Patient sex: M
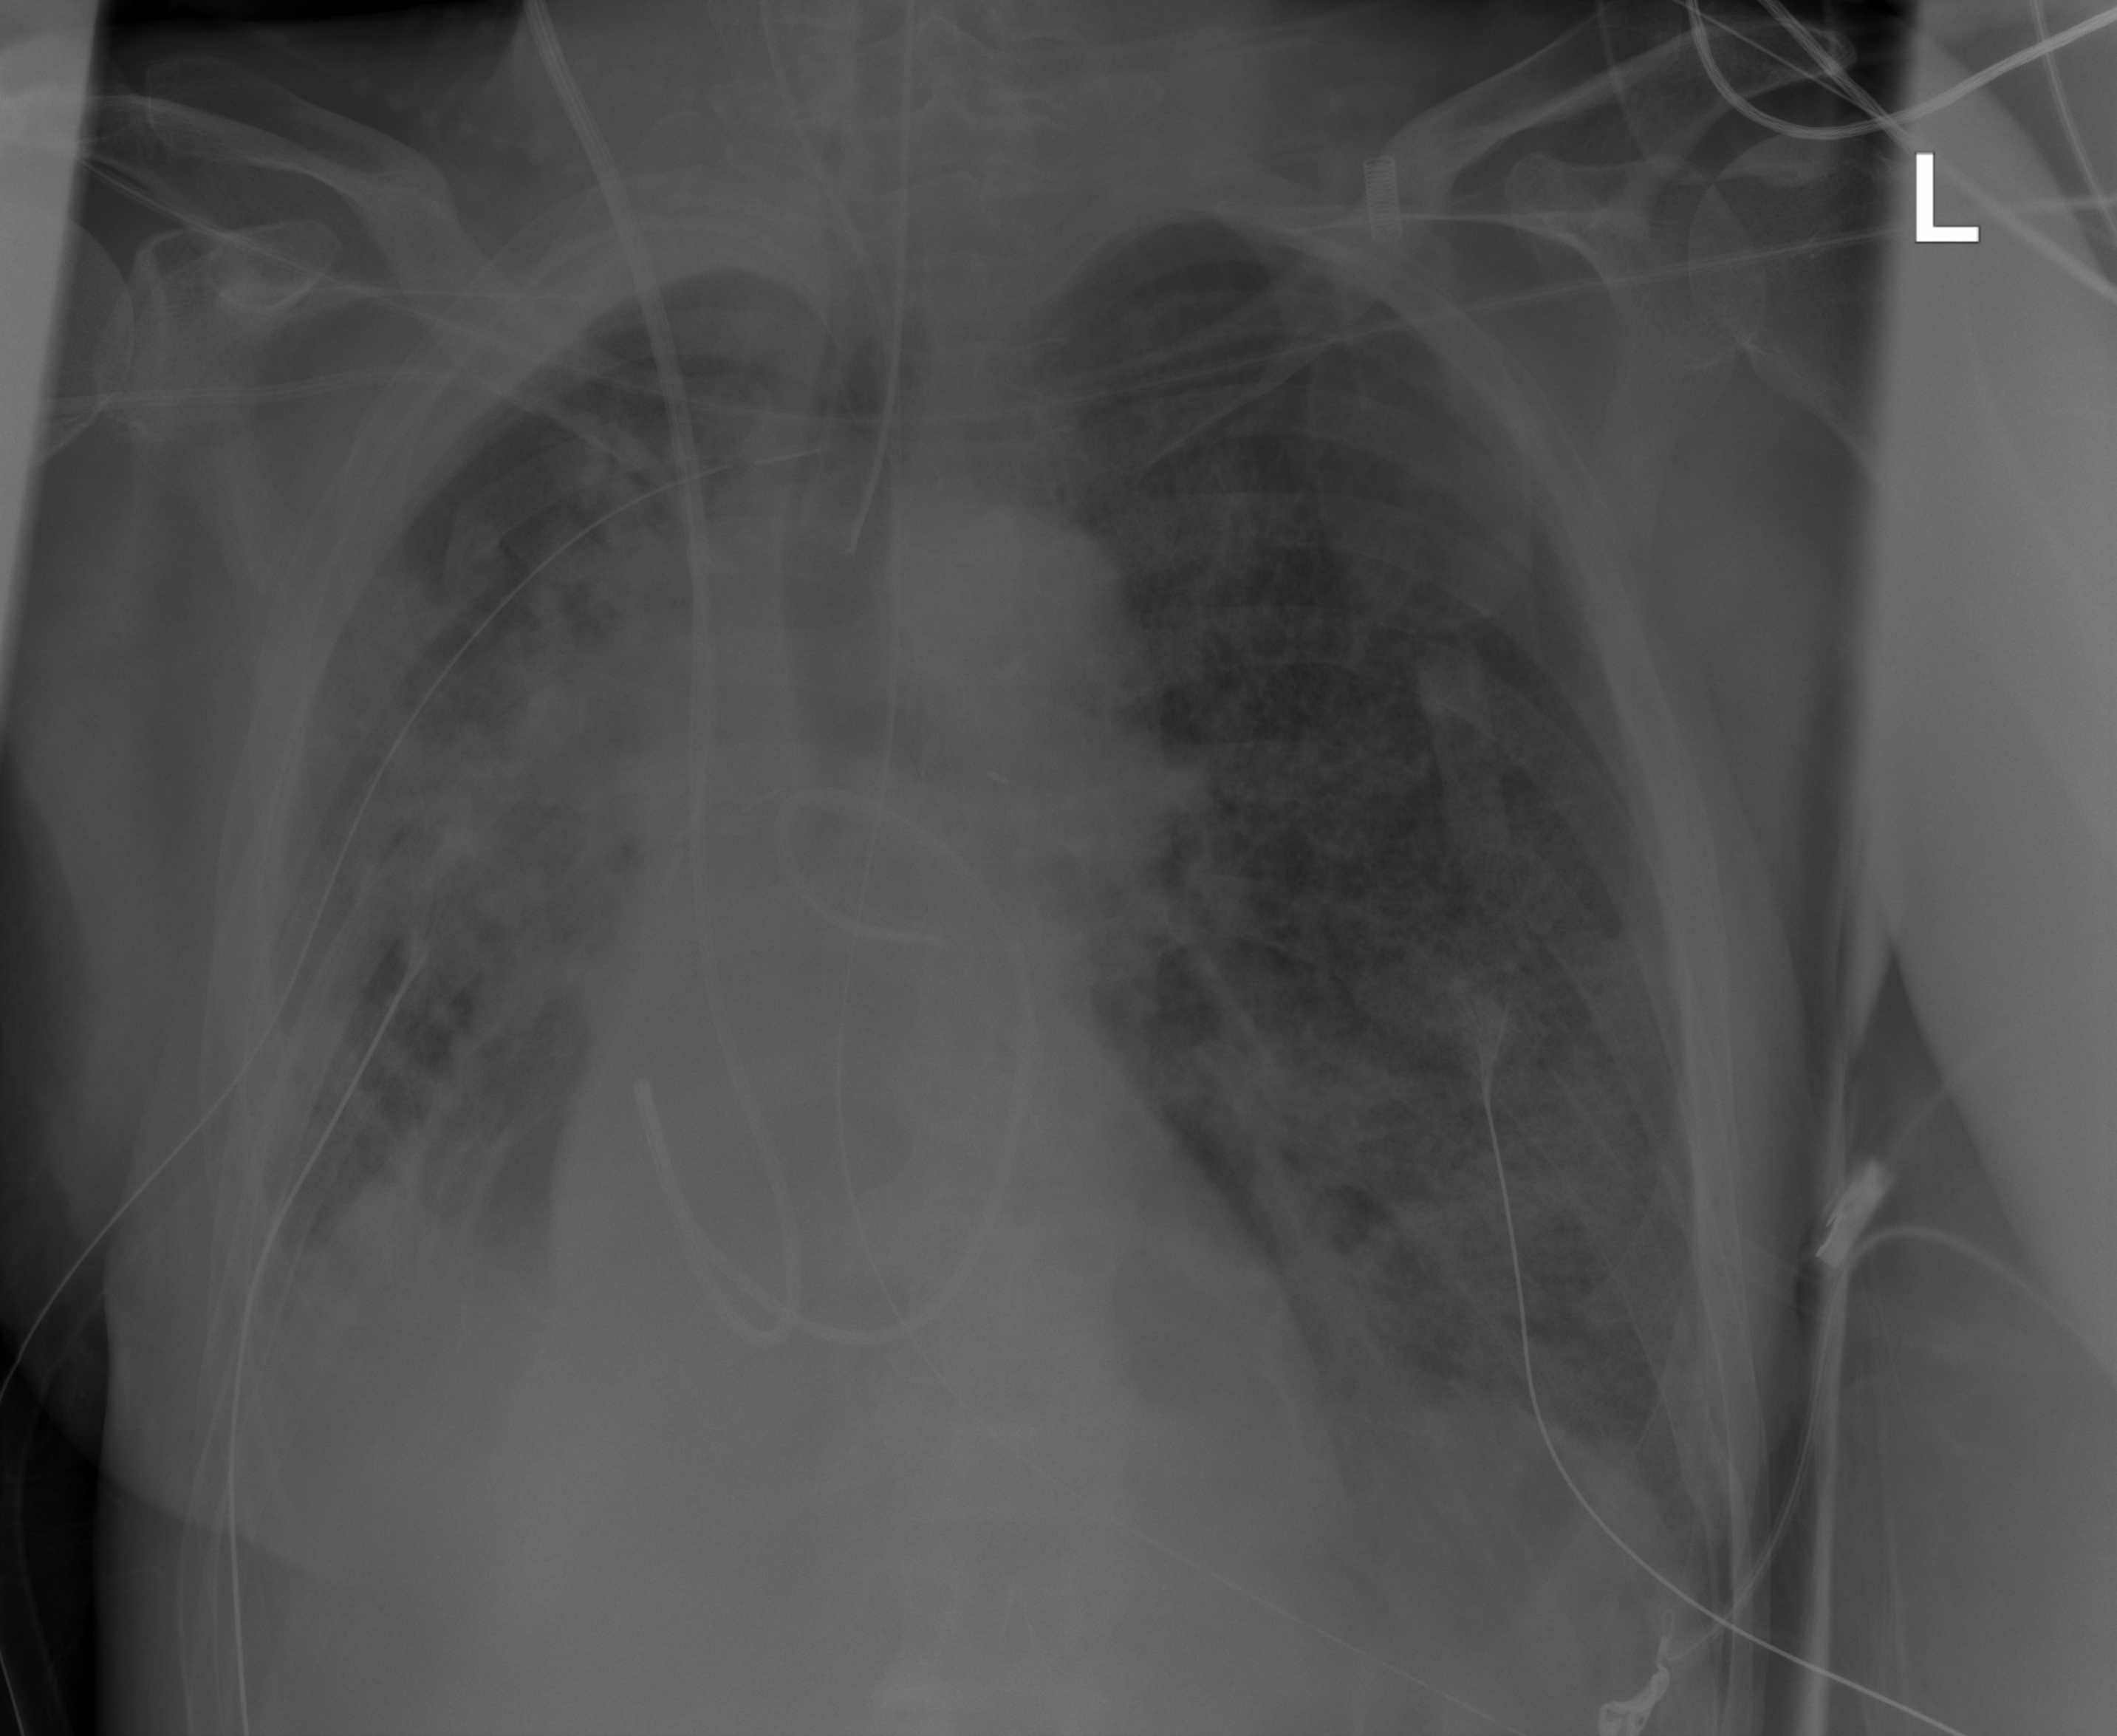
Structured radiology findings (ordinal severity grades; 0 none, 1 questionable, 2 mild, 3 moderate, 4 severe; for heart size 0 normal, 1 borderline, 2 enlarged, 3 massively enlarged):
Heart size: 0
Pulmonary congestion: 2
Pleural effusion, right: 2
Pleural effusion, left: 0
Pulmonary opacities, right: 4
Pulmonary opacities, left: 3
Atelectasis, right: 3
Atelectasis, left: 2